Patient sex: M
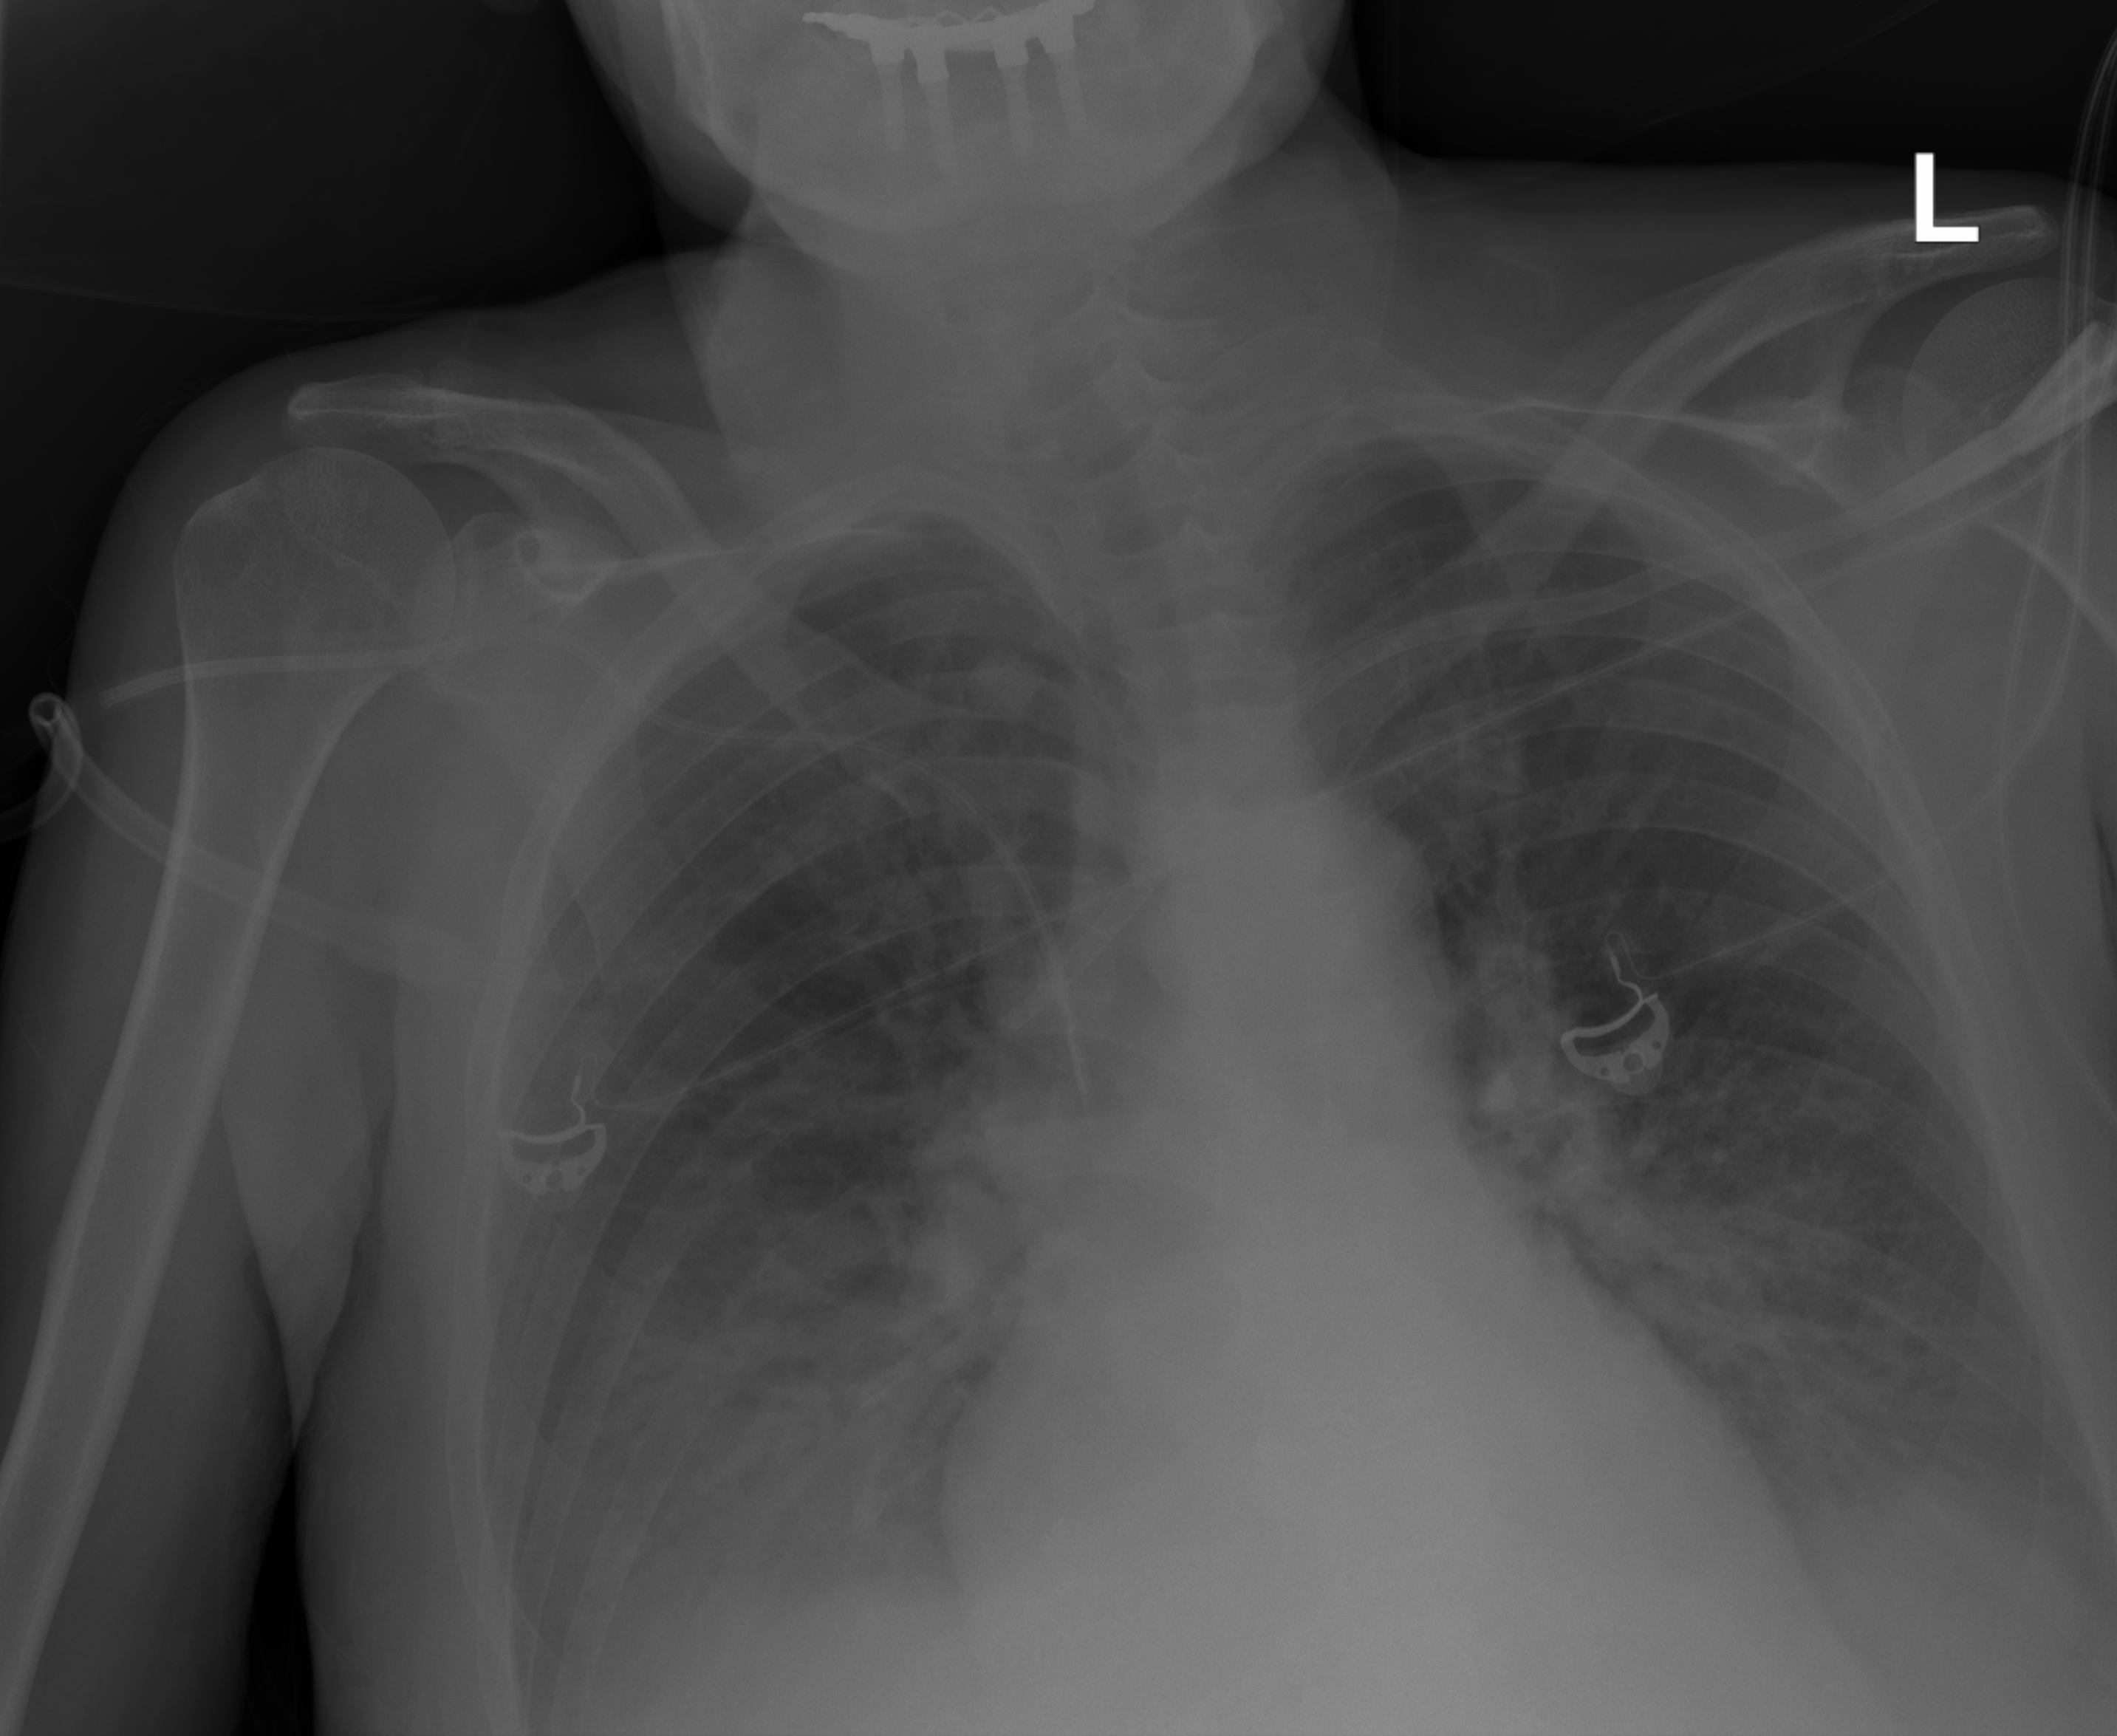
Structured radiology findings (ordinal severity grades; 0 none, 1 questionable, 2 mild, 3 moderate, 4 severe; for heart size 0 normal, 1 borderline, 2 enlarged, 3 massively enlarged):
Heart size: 0
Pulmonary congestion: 1
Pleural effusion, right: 2
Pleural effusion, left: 2
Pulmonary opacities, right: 2
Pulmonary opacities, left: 0
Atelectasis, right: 2
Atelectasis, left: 2